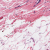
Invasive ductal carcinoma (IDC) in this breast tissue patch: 0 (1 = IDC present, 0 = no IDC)